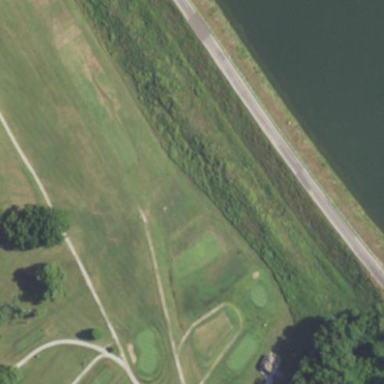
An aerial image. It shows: Grassy area designated as driving range for golf.